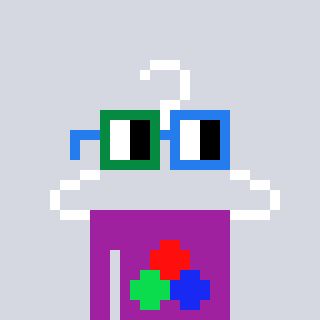
a pixel art character with square green and blue glasses, a hanger-shaped head and a magenta-colored body on a cool background